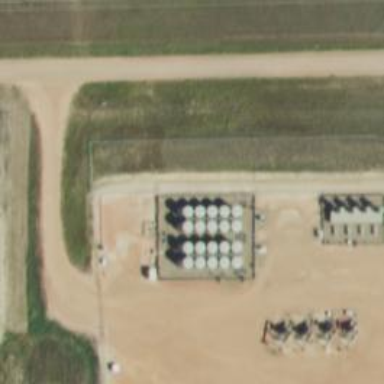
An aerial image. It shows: Storage tank that is man-made.